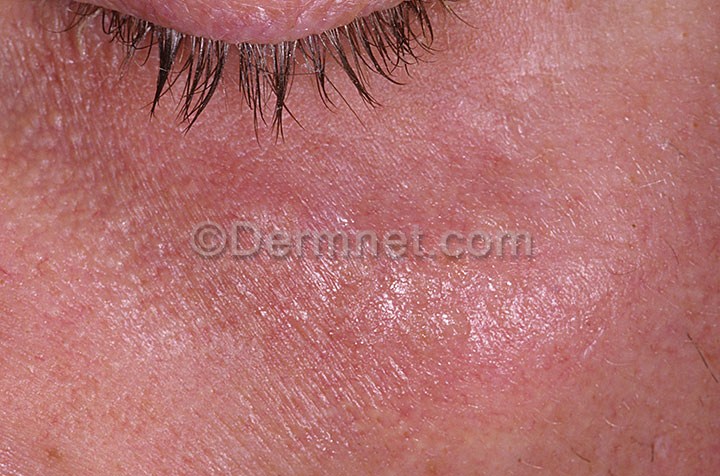
Disease: Warts Molluscum and other Viral Infections